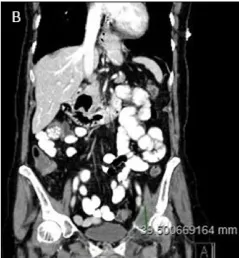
Computed tomography (CT) angiogram of the chest reveals two masses in the right lung apex measuring 2.3 x 2.1 cm and 3.6 x 1.7 cm a CT of the abdomen and pelvis demonstrates a destructive lytic lesion of the left acetabulum measuring 3.9 x 3.4 cm.
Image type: radiology (ct)